Question: I'm trying to create a UITableViewCell like the one in picture. It has a UILabel and at the start and end Start and endQuotes. I have already looked at NSAttributedText string but it looks horrible when quotes are included in text. Do let me know if anyone has ideas

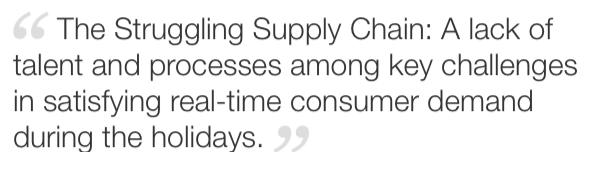
Answer: One idea is to make sure the text starts at the specified distance to the right, e.g. by inserting spaces. Then you would have to find out the x position of the last character - this should also be possible. The quotes could be images that you then superimpose.
For finding the x of the last line, you could calculate the total height, figure out how much of the text fits if you remove one line, then calculate the width of the remaining text.
The new 'boundingRectWithSize:options:attributes:context:' should be enough to make these calculations.